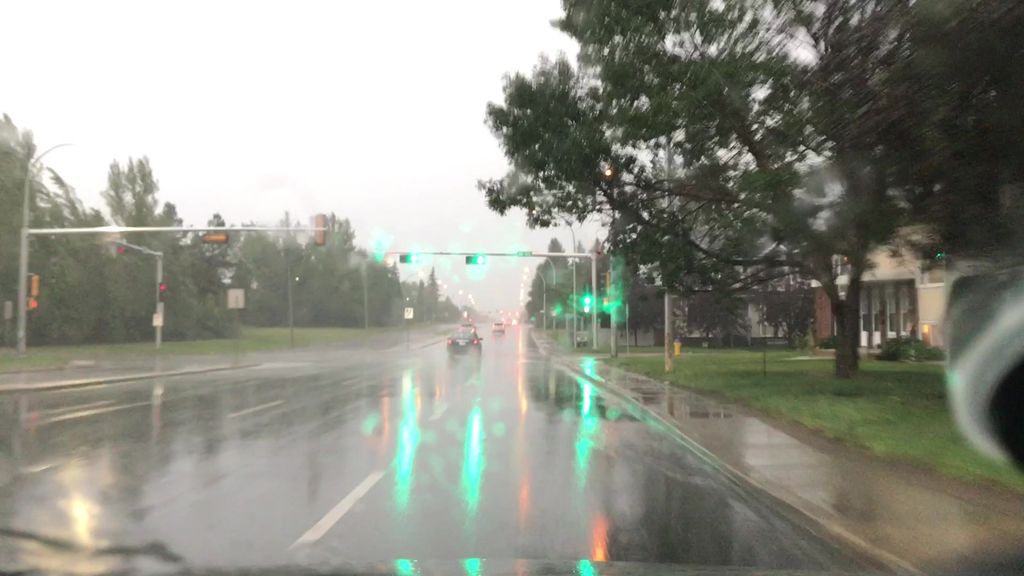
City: edmonton